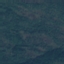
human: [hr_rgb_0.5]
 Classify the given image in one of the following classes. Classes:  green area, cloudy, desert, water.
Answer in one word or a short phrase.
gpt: green area